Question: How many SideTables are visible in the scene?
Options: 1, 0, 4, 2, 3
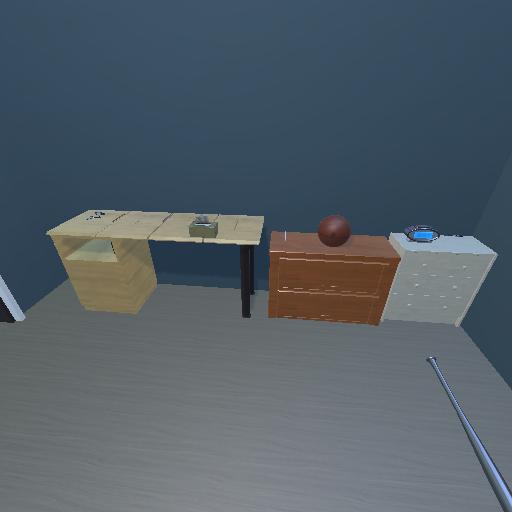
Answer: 1